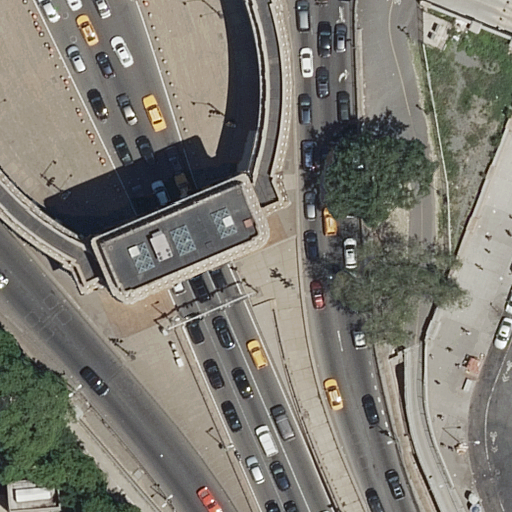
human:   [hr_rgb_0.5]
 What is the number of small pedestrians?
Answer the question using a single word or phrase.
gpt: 0

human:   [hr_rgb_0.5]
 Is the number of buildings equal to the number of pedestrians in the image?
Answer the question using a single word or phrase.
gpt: no

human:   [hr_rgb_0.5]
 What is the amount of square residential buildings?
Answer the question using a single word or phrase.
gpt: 0

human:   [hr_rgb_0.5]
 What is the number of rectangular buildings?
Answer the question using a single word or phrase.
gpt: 0

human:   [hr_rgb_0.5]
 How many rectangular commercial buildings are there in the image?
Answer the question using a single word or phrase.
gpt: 0

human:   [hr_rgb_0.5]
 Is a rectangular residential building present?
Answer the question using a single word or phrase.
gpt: no

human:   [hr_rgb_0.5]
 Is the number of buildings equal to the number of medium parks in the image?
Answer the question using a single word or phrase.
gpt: yes

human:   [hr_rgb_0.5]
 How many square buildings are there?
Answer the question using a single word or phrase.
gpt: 0

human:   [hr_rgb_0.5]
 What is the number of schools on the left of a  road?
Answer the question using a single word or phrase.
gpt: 1

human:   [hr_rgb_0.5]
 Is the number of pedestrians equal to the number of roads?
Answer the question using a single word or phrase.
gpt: no

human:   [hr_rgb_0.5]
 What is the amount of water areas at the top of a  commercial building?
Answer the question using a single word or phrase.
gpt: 0

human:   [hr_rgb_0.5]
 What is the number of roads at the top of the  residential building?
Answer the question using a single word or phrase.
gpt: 5

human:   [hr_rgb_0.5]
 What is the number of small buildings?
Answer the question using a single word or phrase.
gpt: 0

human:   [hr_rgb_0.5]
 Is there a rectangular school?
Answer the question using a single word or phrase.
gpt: no

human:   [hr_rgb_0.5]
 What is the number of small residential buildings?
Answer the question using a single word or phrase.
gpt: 0

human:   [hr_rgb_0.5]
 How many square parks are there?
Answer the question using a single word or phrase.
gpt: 0

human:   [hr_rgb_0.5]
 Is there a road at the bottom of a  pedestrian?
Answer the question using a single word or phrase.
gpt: yes

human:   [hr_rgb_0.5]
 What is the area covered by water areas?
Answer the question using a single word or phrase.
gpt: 0m2

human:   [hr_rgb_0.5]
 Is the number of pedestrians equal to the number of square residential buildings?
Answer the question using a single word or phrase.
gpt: no

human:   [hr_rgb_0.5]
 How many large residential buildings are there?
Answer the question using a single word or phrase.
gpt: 1

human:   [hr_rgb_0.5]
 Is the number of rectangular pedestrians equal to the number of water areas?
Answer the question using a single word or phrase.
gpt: yes

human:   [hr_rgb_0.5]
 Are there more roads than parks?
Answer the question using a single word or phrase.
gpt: yes

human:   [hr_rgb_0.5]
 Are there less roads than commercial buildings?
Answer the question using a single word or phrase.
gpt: no

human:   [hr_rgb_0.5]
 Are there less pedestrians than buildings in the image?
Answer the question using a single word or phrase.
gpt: no

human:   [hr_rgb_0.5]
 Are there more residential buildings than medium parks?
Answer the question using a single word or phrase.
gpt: no

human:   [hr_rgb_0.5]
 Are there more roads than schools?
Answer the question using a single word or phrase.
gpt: yes

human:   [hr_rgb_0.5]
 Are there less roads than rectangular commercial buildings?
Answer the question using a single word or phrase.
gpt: no

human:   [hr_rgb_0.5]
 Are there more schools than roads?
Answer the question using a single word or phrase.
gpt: no

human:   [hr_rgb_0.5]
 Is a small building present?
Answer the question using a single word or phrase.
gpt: no

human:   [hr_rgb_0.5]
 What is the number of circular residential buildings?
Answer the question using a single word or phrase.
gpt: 0

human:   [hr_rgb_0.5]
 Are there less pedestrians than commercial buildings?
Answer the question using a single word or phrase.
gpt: no

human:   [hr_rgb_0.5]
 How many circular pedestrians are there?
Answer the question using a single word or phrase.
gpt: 0

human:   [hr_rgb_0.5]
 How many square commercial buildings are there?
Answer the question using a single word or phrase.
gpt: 0

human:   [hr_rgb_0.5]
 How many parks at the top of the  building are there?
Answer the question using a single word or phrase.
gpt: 0

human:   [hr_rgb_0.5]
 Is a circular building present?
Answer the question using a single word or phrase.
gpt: no

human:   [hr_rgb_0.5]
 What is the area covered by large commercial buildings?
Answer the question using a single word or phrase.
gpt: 0m2